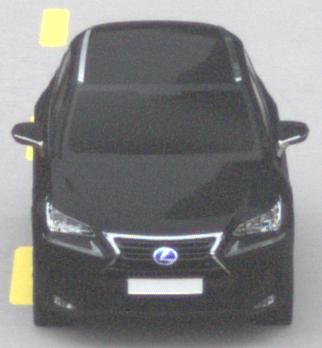
Make: Lexus
Model: NX 300h
Detailed model: NX (AZ1)
Model produced from: 2017/11
Model produced until: 2018/08
Doors: 5
Color: black
Road condition: dry road
Daytime: morning or afternoon
Contrast: low contrast